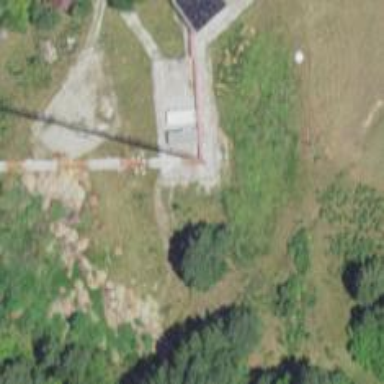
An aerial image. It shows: Communication mast tower.